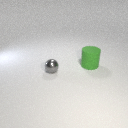
small gray metal sphere to the left of large green rubber cylinder